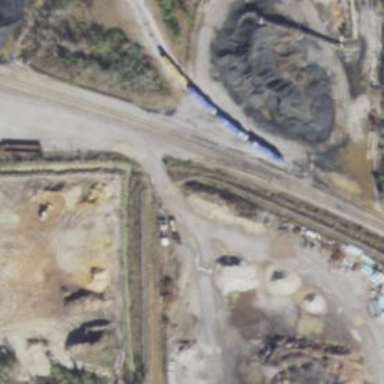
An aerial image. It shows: Railway spur junction.